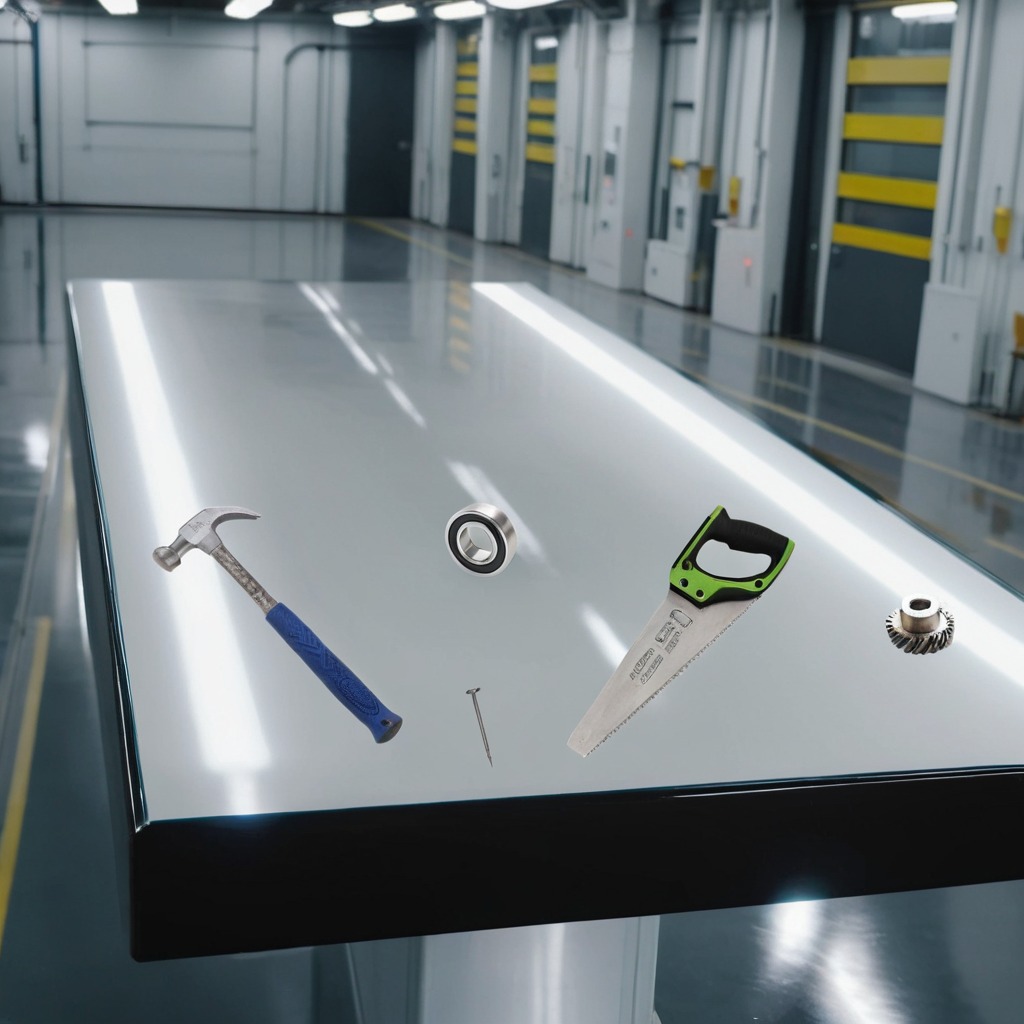
A ball bearing, a gear with teeth, a hammer, an iron nail, and a handheld metal saw are lying on the table.